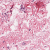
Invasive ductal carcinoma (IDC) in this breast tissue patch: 0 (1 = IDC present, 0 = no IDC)